Question: I have to implement the following dropdown box. The first item in the list can't selected and the data will be populated dynamically.

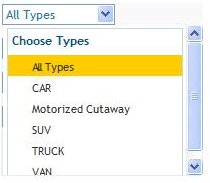
Answer: I think you're looking for an <URL>
'''
<select>
<optgroup label="Choose Types">
<option>All Types</option>
<option>CAR</option>
...
</optgroup>
...
</select>
'''